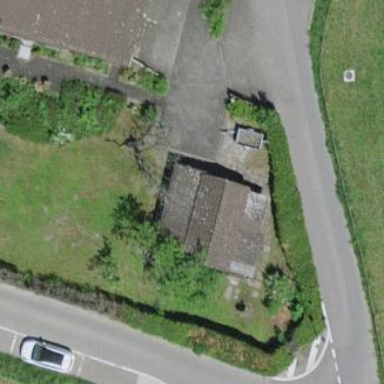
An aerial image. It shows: Hut.